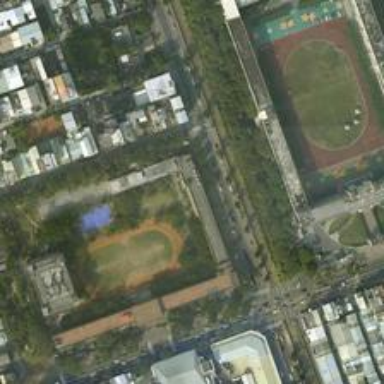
On both sides of the road there is a playground, whileone is slightly larger and the other one is slightly smaller .